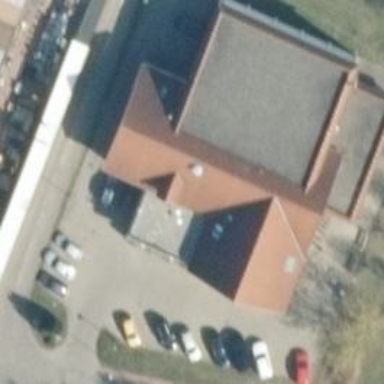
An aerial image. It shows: Fitness centre on leisure land.